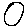
Label: circle